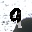
Label: 9